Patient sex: F
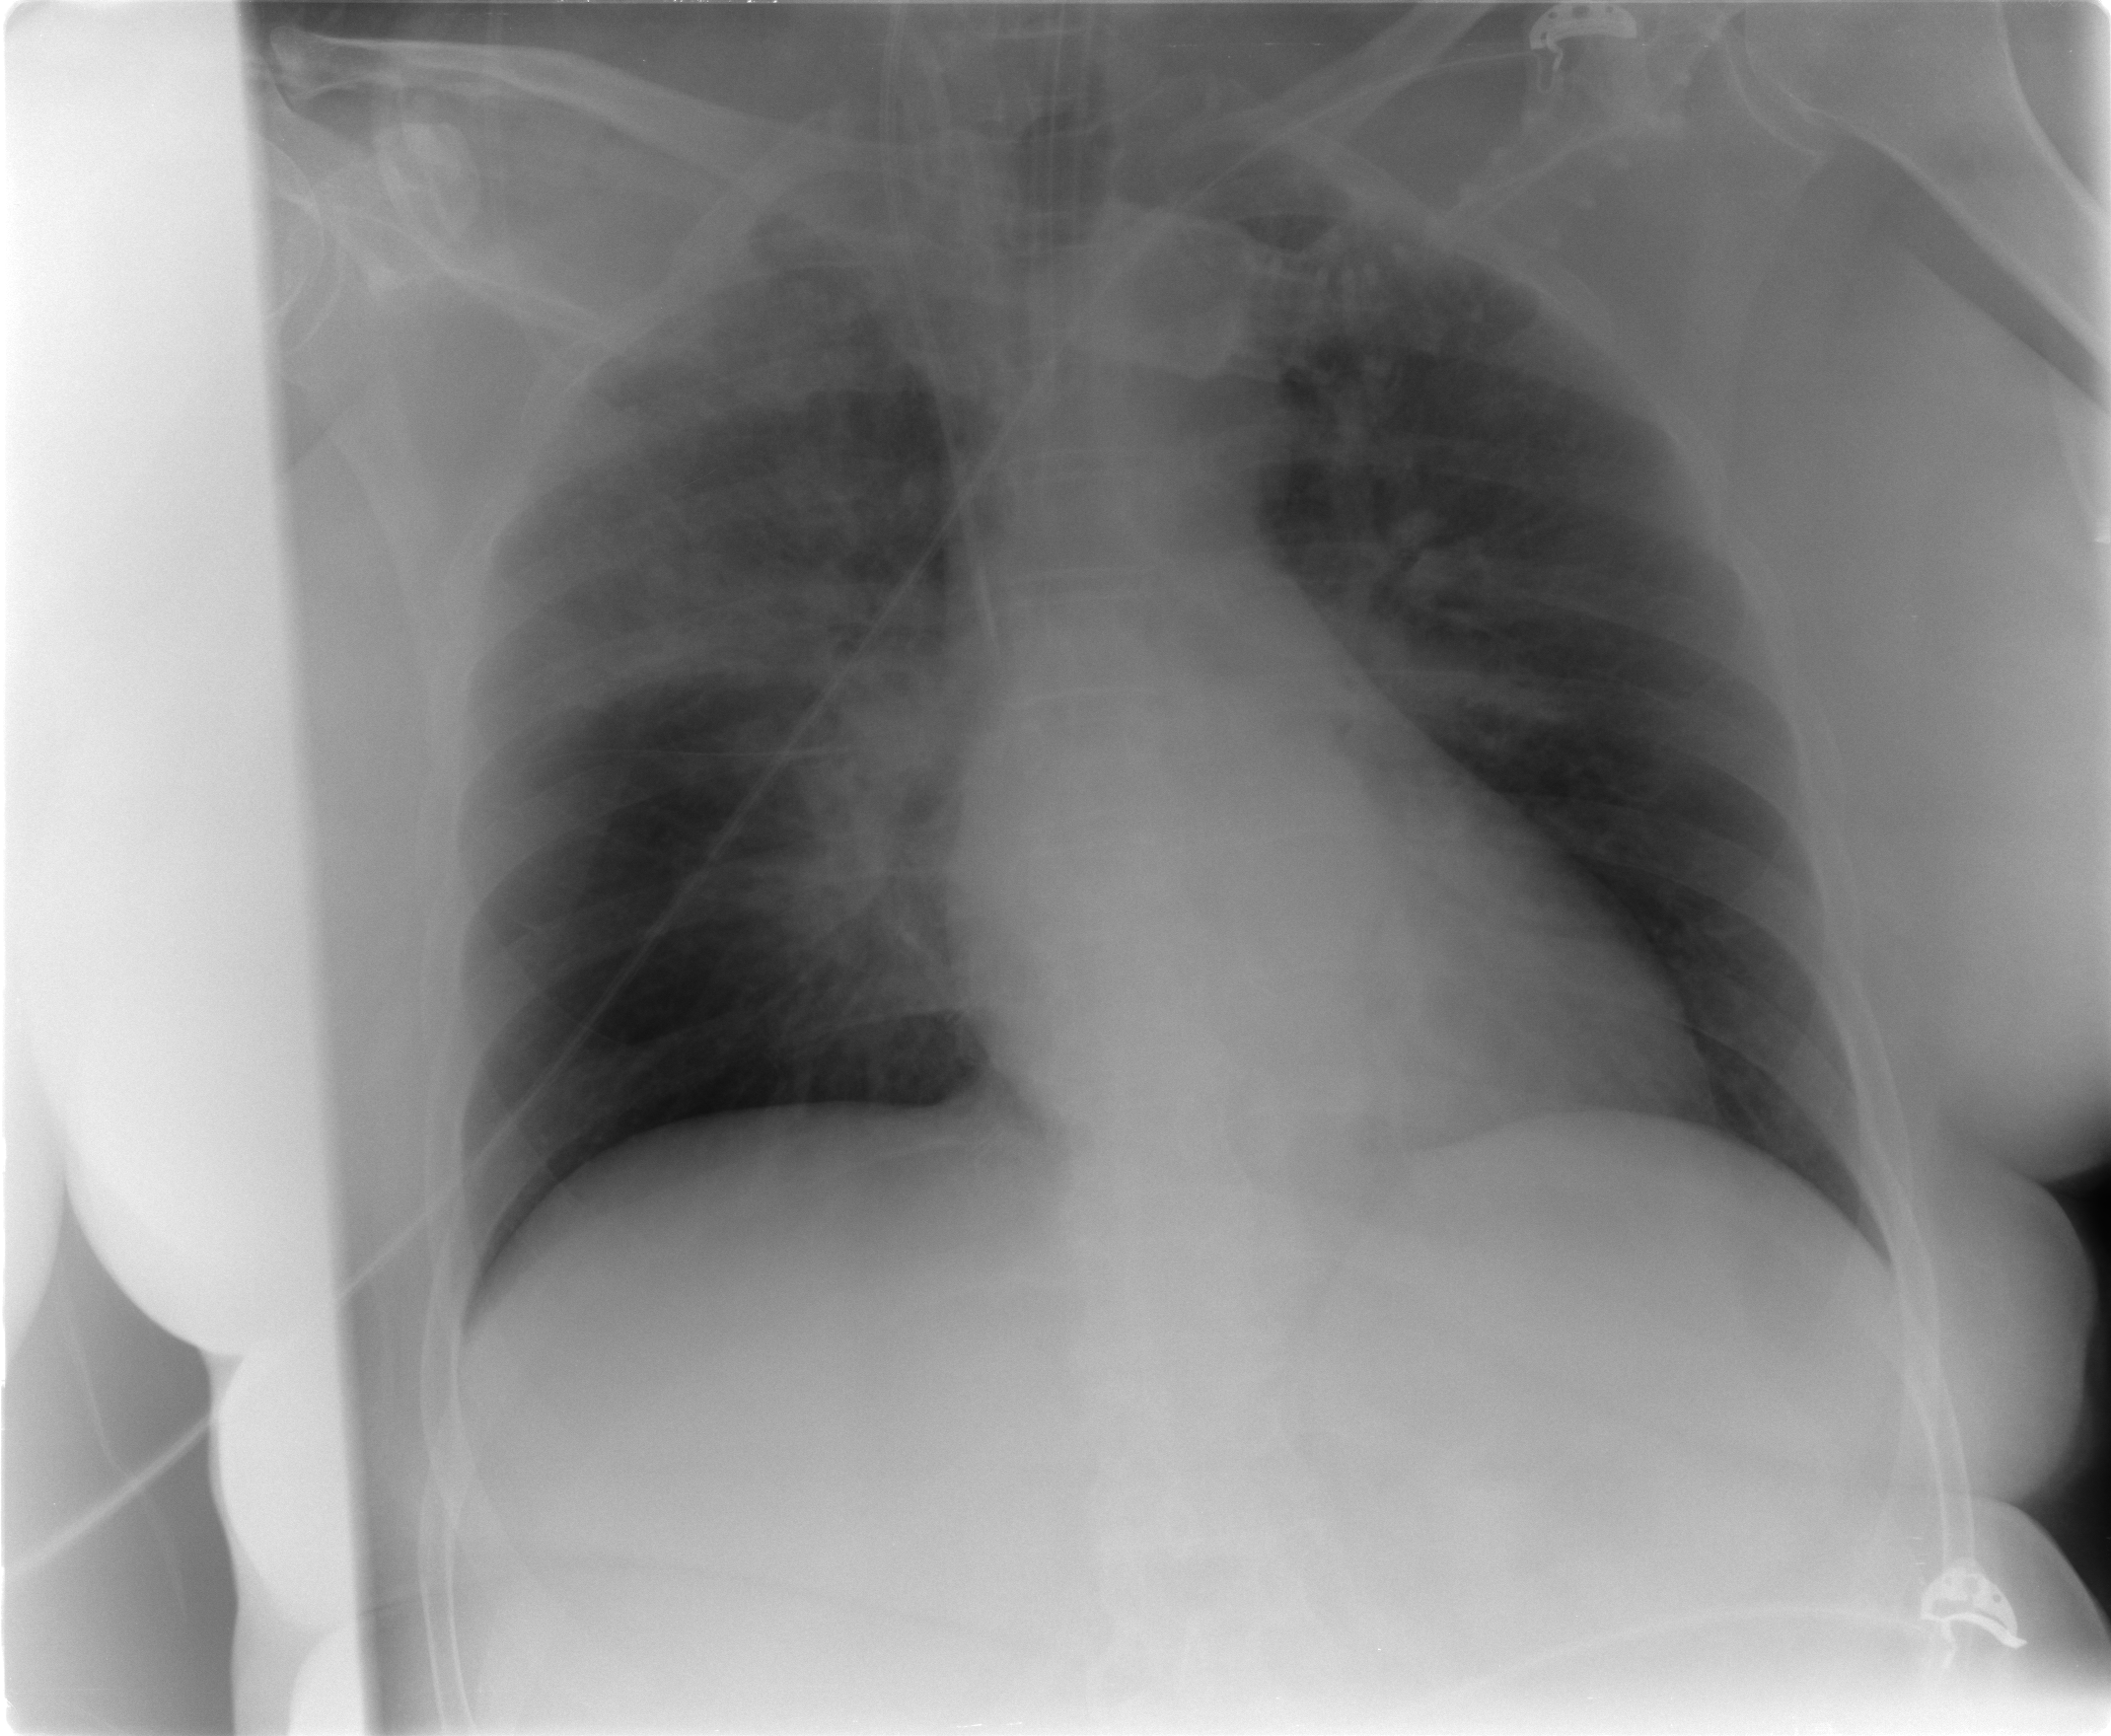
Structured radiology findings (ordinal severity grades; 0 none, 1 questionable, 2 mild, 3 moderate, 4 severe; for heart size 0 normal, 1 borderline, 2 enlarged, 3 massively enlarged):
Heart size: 0
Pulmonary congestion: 2
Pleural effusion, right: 0
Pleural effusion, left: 0
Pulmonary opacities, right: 3
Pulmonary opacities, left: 0
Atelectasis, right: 2
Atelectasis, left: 0